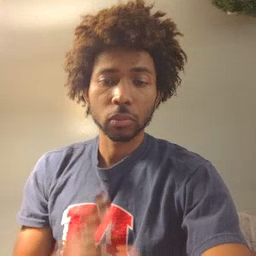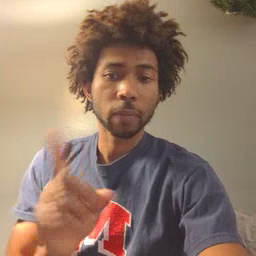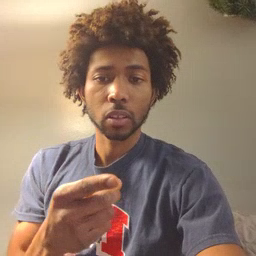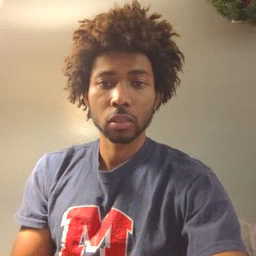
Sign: first